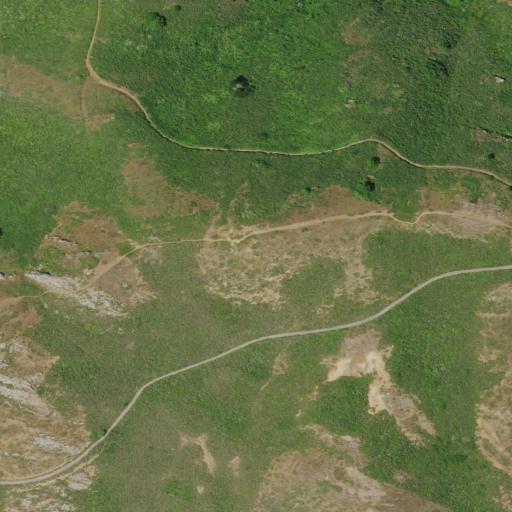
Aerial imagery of mountain in California named Hill 88 containing shrub, deciduous forest, mixed forest, grassland, low intensity development, and evergreen forest